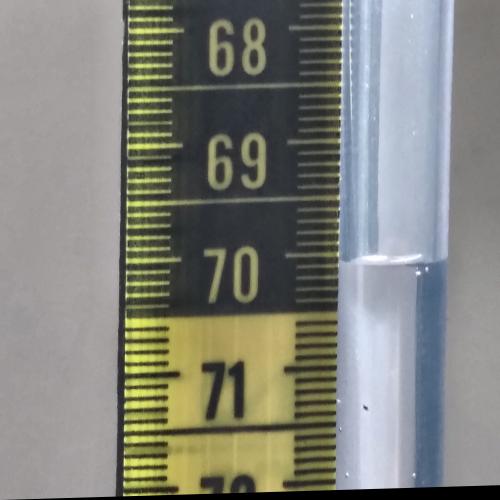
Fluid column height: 70.1 cm